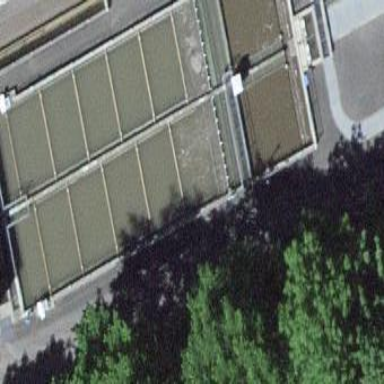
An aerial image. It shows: Reservoir used for sewage.